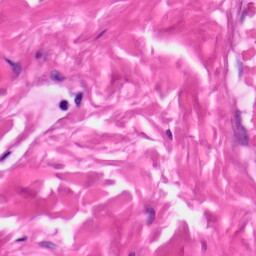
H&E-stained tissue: Skin